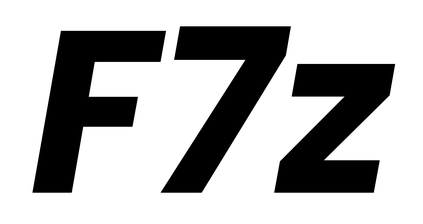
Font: Poppins-BoldItalic